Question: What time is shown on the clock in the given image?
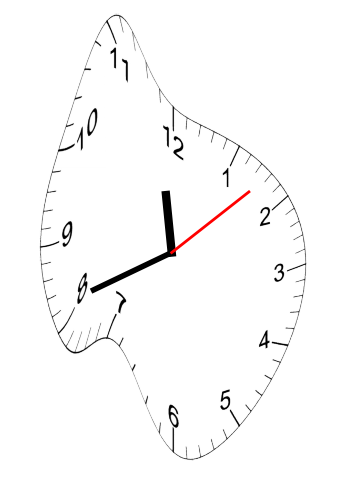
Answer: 11:41:08